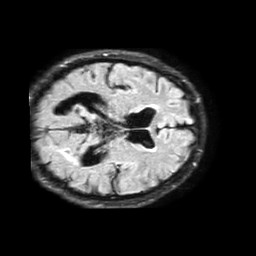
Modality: FLAIR
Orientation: axial
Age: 58
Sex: male
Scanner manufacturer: philips
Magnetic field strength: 1.5 T
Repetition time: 6 s
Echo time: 0.1027 s